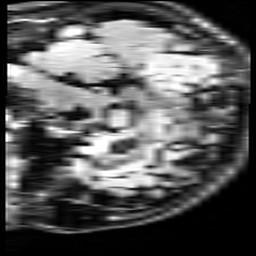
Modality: FLAIR
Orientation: sagittal
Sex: male
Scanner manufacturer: siemens
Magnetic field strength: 3 T
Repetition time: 10 s
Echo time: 0.09 s